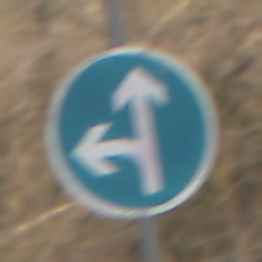
Verkehrszeichen: VorgeschriebeneFahrtrichtungGeradeausOderLinks
Umgebung: Outdoor, Nature
Tageszeit: MorningAfternoon
Wetter: Clear
Licht: Natural
Jahreszeit: Winter
Kontrast: HighContrast